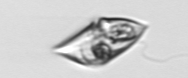
Label: Gyrodinium